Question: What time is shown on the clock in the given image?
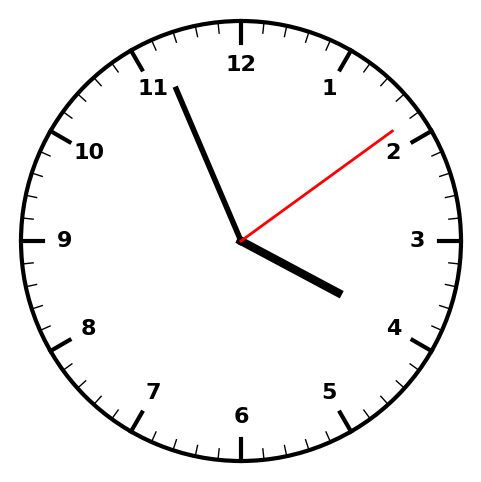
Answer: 03:56:09